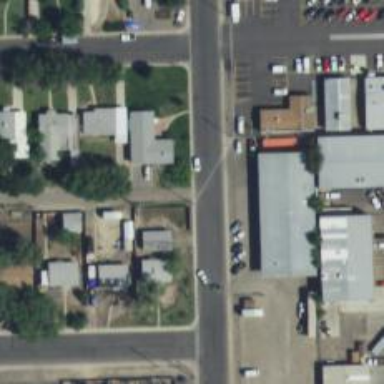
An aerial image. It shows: Alleyway designated as service road.